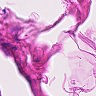
Metastatic tissue present: no